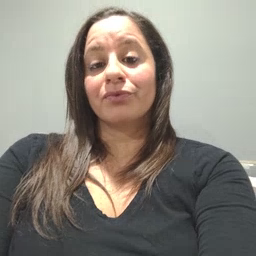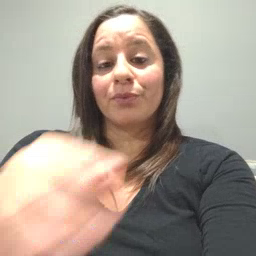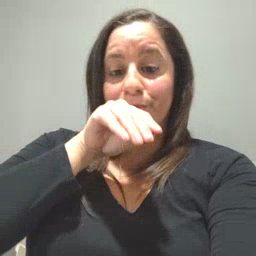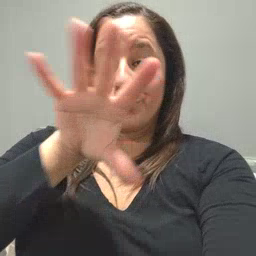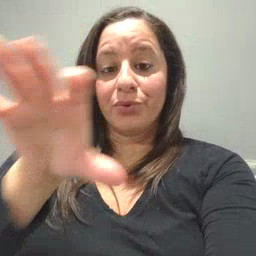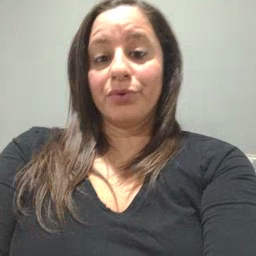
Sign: blow